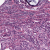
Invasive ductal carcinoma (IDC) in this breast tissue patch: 1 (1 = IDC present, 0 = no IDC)